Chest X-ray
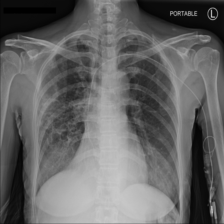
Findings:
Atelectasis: negative
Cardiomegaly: negative
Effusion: negative
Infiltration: positive
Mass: negative
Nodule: negative
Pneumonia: negative
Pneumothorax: negative
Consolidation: negative
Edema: negative
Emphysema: negative
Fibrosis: negative
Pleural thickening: negative
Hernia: negative